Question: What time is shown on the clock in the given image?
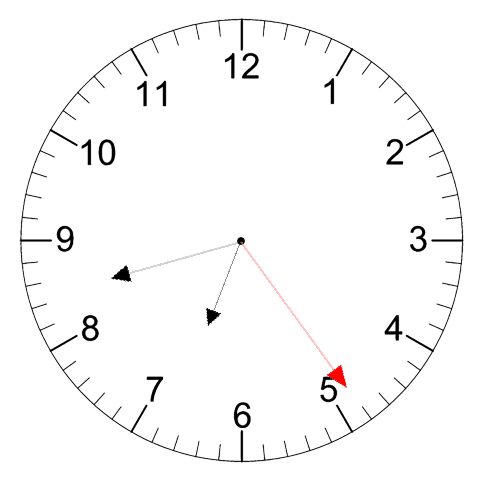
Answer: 06:42:24